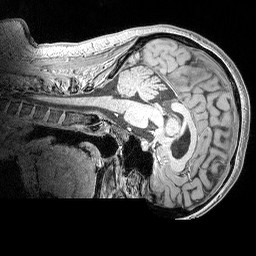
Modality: MP2RAGE
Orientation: sagittal
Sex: female
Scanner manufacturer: siemens
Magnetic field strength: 3 T
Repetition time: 5 s
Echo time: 0.00292 s